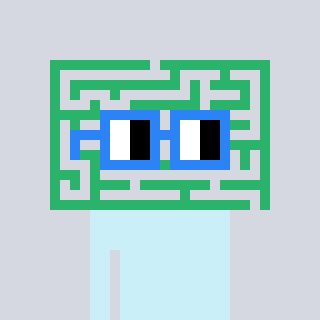
a pixel art character with square blue glasses, a maze-shaped head and a darkbrown-colored body on a cool background